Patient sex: M
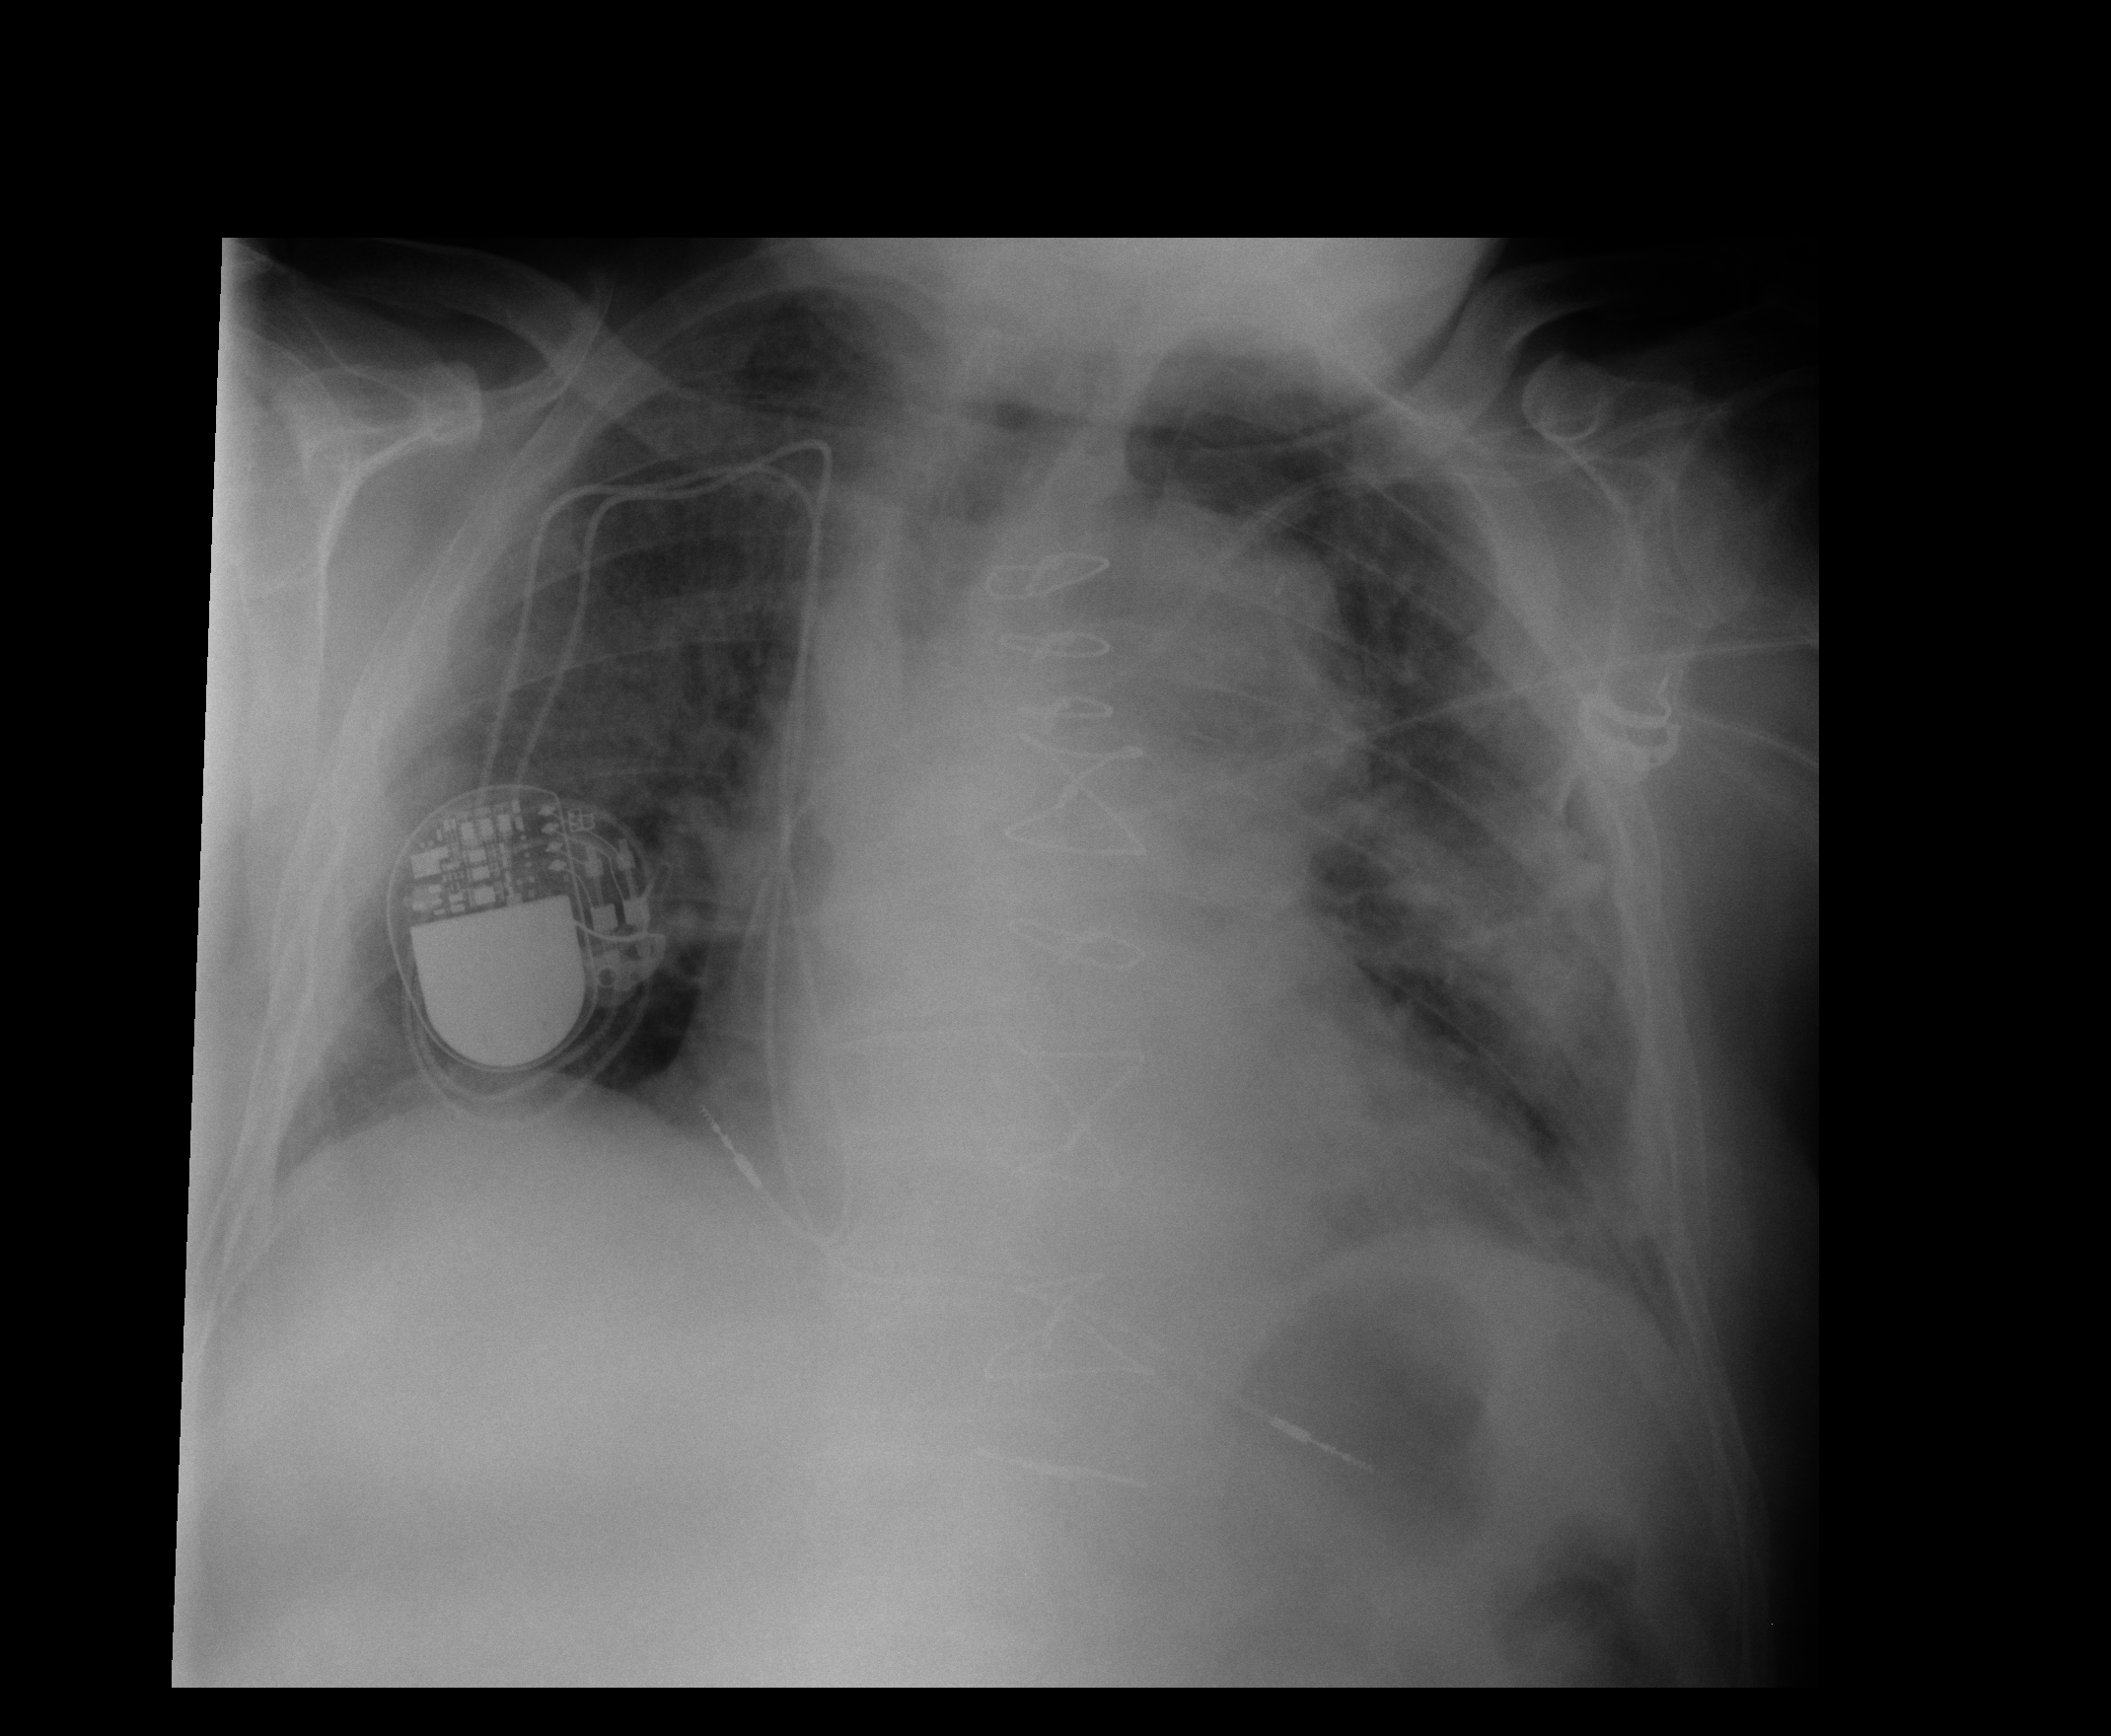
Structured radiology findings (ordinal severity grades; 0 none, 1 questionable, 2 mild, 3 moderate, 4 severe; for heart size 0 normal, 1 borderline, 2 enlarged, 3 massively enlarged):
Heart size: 3
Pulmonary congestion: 3
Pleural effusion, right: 2
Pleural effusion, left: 2
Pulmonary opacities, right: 3
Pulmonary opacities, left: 3
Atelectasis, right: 3
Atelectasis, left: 3